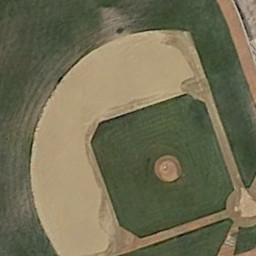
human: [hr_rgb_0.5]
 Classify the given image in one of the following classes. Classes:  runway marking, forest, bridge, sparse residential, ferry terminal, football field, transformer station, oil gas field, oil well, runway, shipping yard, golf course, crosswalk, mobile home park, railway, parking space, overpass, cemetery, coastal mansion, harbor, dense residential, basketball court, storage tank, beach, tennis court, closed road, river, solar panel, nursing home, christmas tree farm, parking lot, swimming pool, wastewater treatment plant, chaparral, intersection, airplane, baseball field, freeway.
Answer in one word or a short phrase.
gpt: baseball field